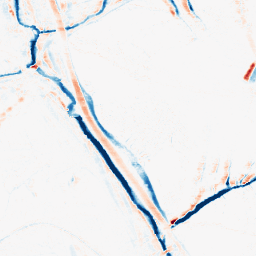
Category: morphological
Decomposition family: morphological_ellipse
Decomposition parameters: operation: average
width: 5
height: 10
Upsampling method: bilinear
Upsampling parameters: scale: 8
Upsampling scale: 8